Field crop: maize
Growth stage: 1
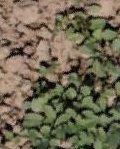
Species: convolvulus